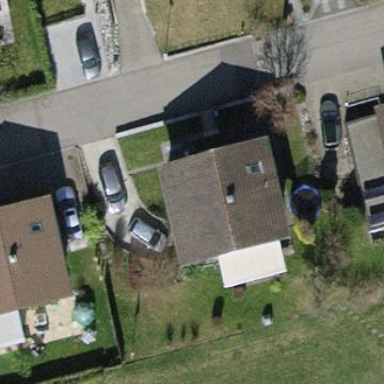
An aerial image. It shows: Detached building with gabled roof.